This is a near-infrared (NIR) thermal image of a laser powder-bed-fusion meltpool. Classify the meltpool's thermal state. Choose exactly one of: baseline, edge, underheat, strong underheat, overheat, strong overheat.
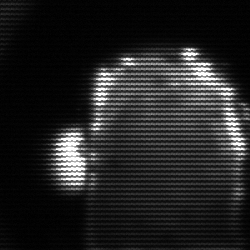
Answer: baseline